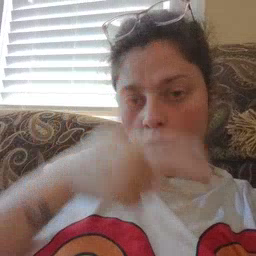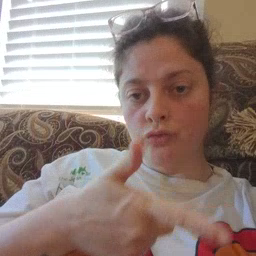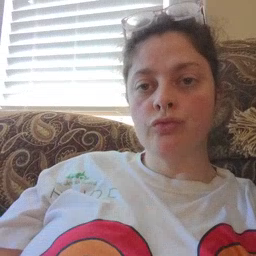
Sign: brother